Question: I am unable to display two distplots next to each other, when plotted alone both work fine.
'''
f, (ax1, ax2) = plt.subplots(1,2)
sns.distplot(df_reqd_data_0['Total_Hood_Group_Earnings'], ax=ax1)
plt.show()
sns.distplot(df_reqd_data_0['Total_Partner_Earnings'], ax=ax2 )
plt.show()
'''

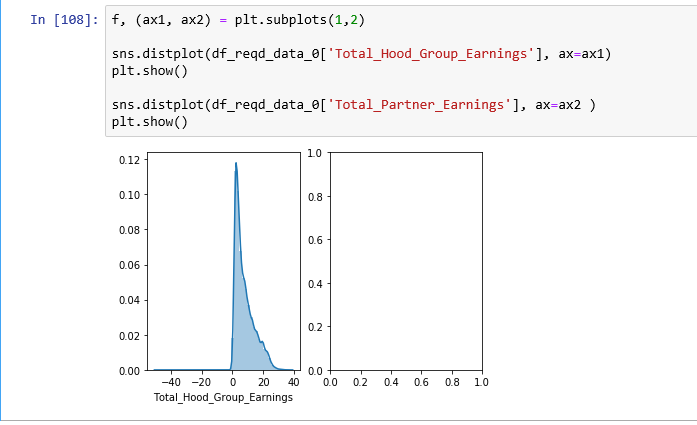
Answer: You need to call the 'plot.show()' command after both the 'distplot' commands.
Remove the extra 'plot.show()', so that the code looks like this.
'''
f, (ax1, ax2) = plt.subplots(1,2)
sns.distplot(df_reqd_data_0['Total_Hood_Group_Earnings'], ax=ax1)
sns.distplot(df_reqd_data_0['Total_Partner_Earnings'], ax=ax2 )
plt.show()
'''
---
Apart from the extra 'plt.show()', I am not sure what is 'sns' here. But just to illustrate my point and answer the question posted by the OP:
>
try this code,
'''
import matplotlib.pyplot as plt
x = range(10)
y = range(10)
plt.subplot(2,1,1)
plt.plot(y)
plt.subplot(2,1,2)
plt.plot(x)
plt.show()
'''
and you can see why it works.